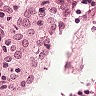
Metastatic tissue present: no